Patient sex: M
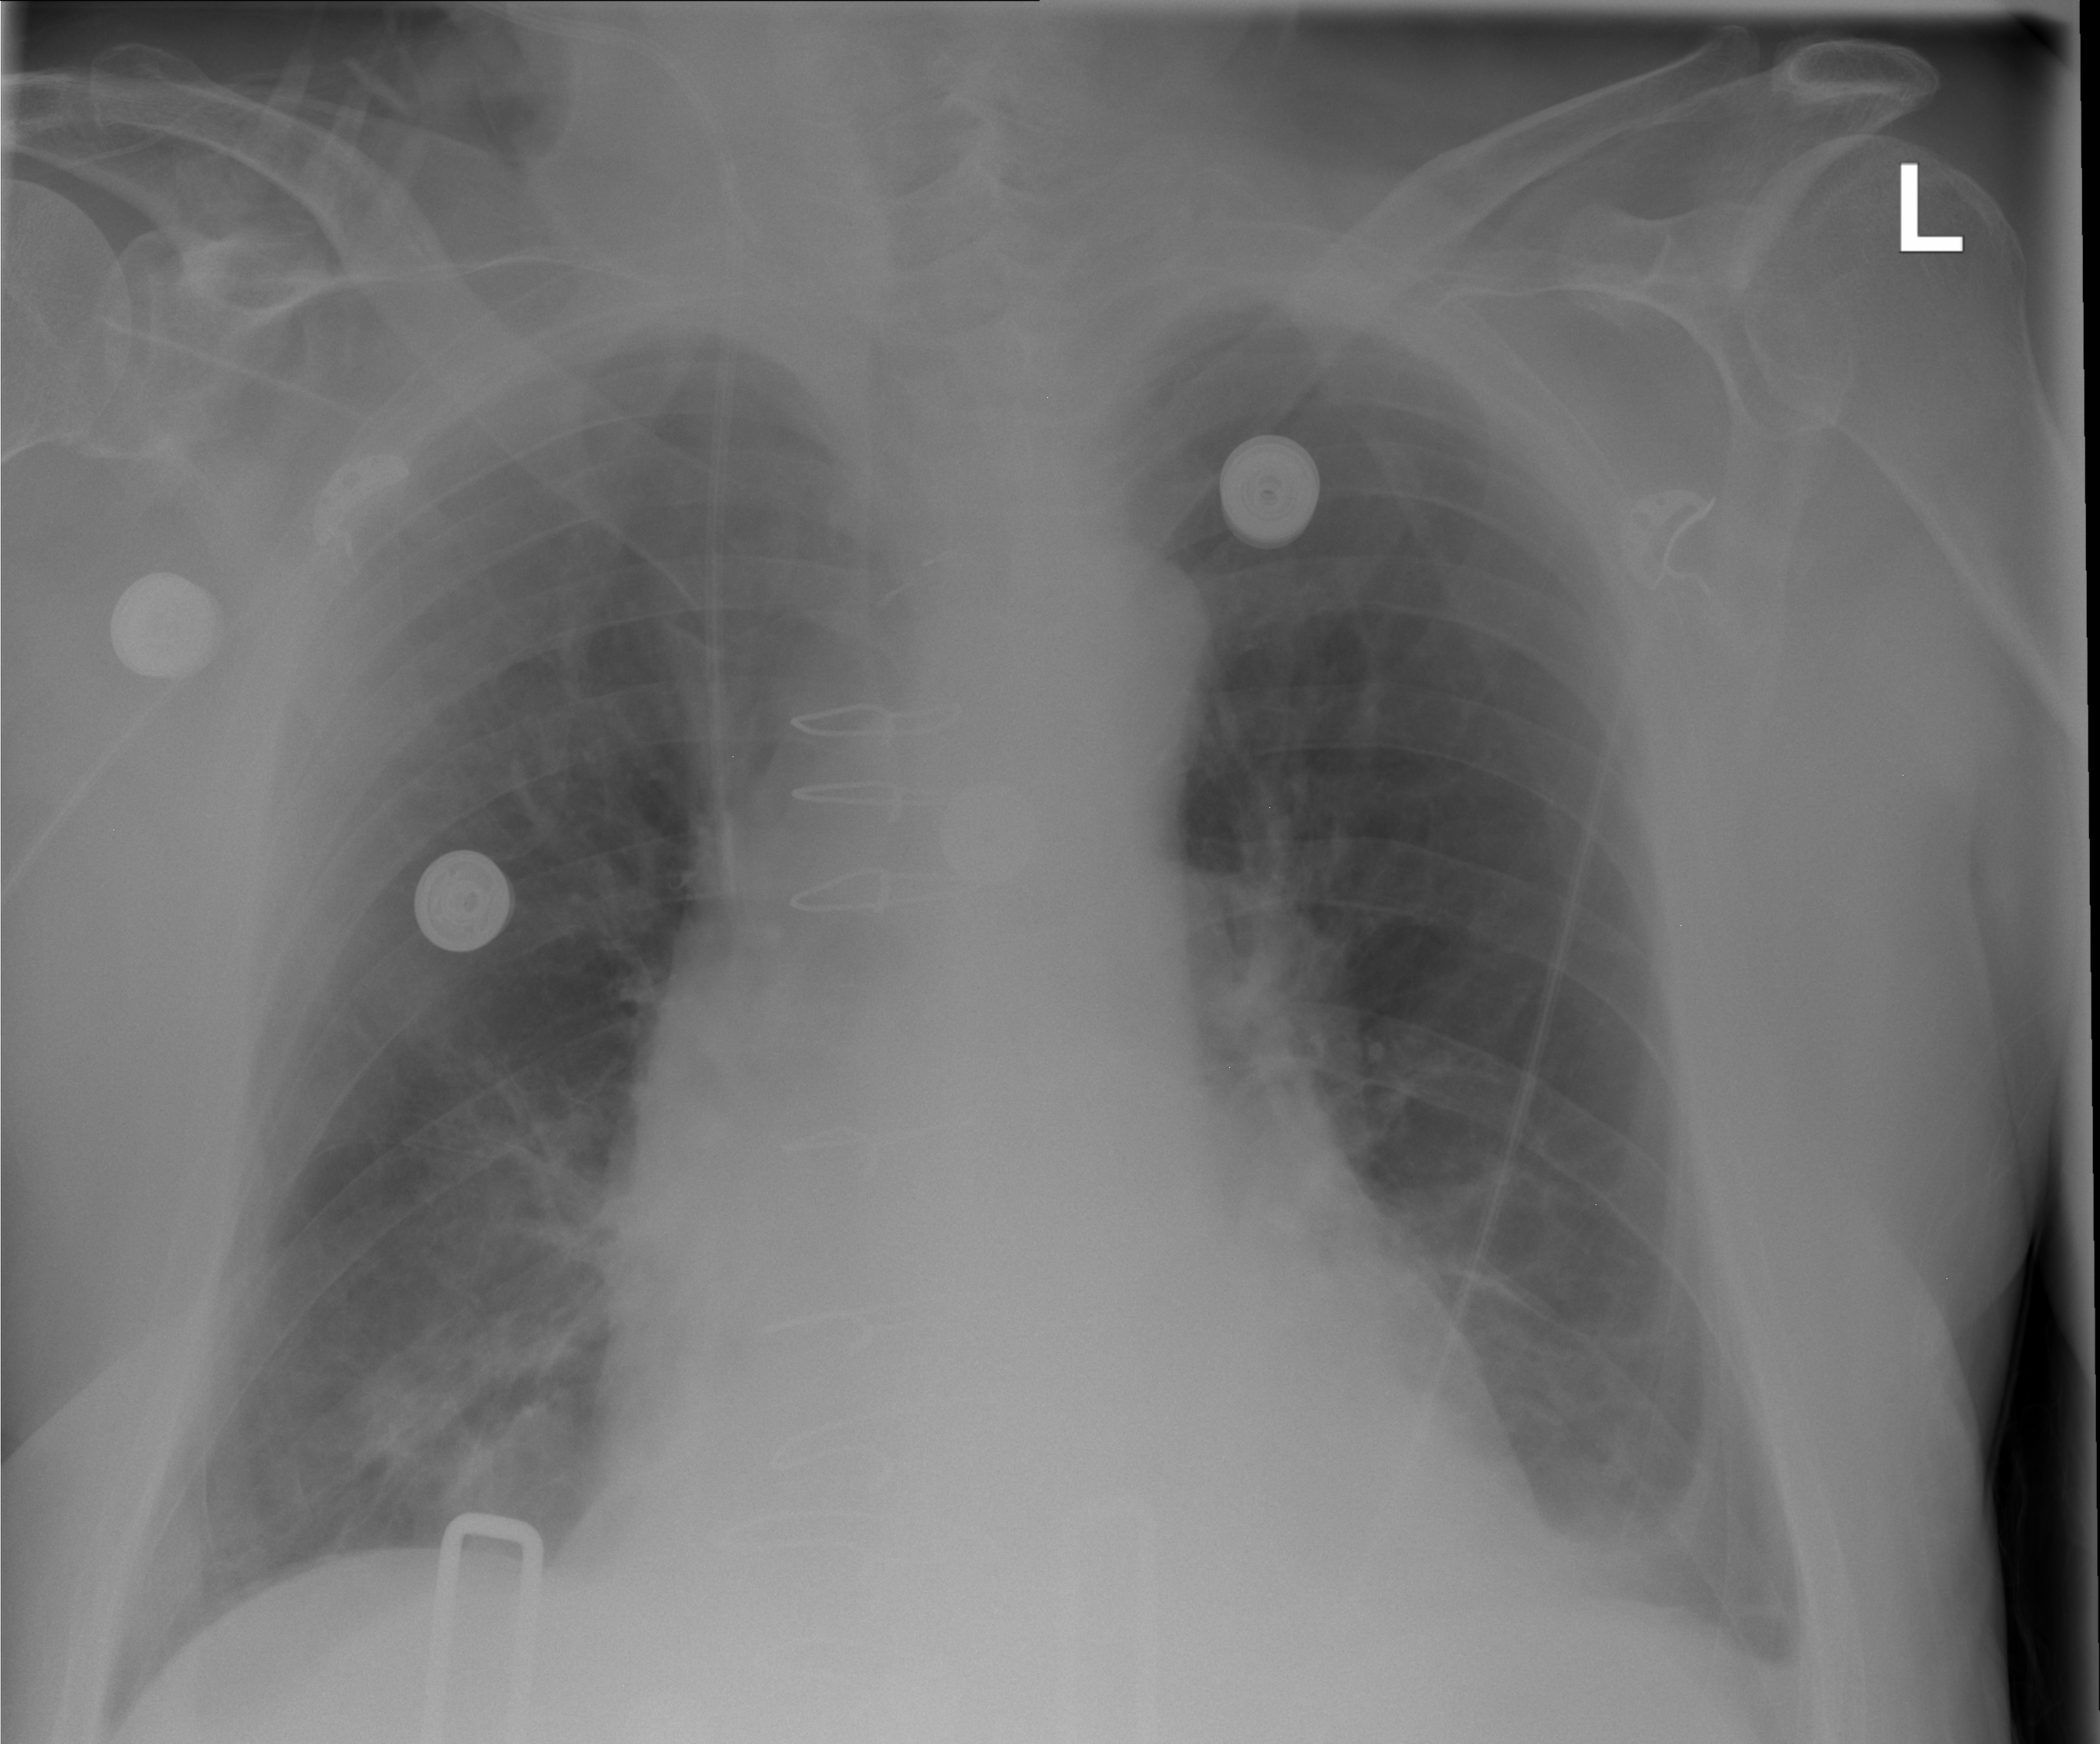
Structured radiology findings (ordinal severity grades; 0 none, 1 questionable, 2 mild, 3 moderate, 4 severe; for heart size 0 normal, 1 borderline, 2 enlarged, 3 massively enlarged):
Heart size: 2
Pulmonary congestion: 2
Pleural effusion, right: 0
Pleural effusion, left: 1
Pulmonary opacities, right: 2
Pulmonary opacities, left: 0
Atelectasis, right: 2
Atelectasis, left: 2